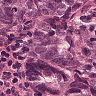
Metastatic tissue present: yes